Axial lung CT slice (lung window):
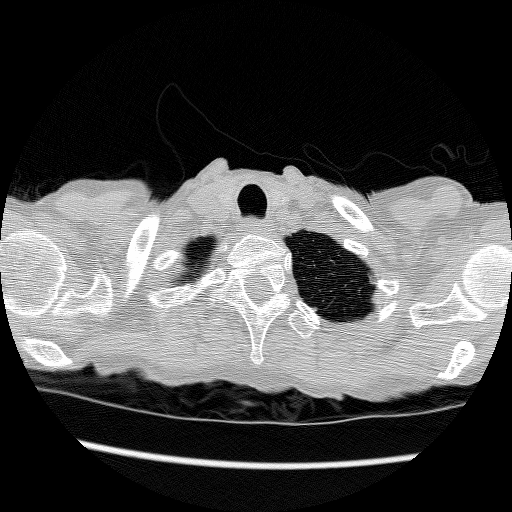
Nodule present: no